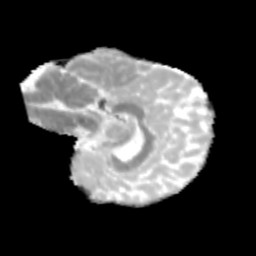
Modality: MD
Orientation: sagittal
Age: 11
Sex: male
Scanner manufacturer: siemens
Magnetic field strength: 3 T
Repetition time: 3.8 s
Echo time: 0.07 s